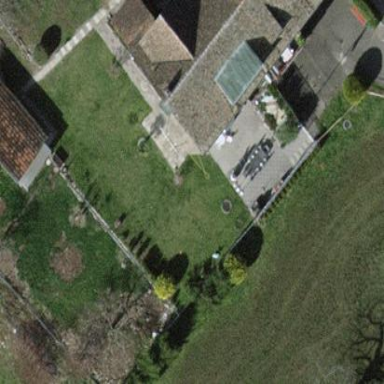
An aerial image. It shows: Building with pitched roof.